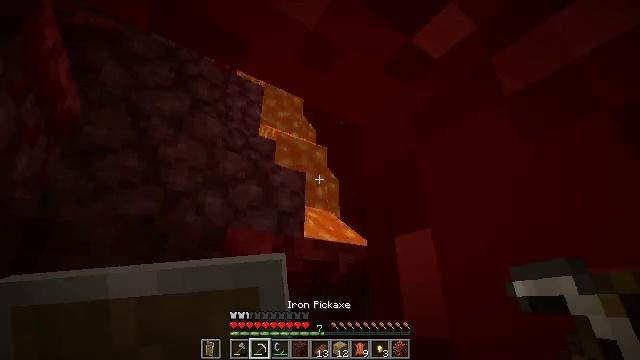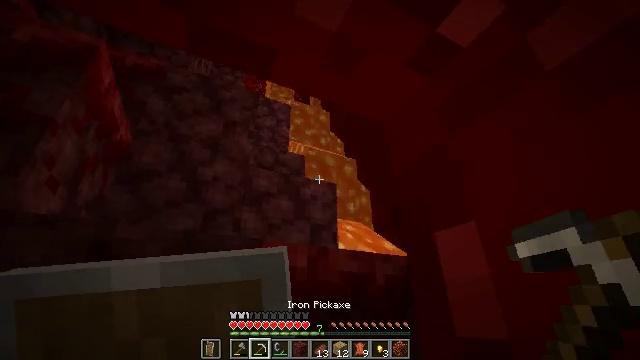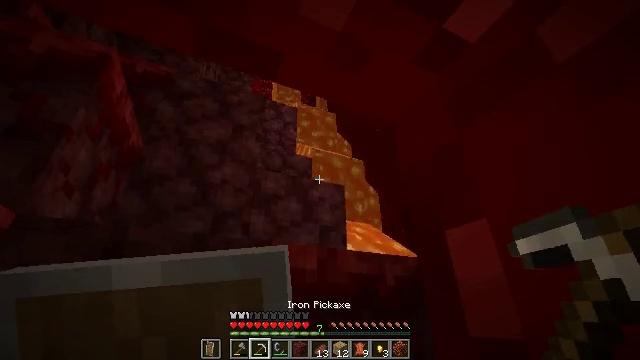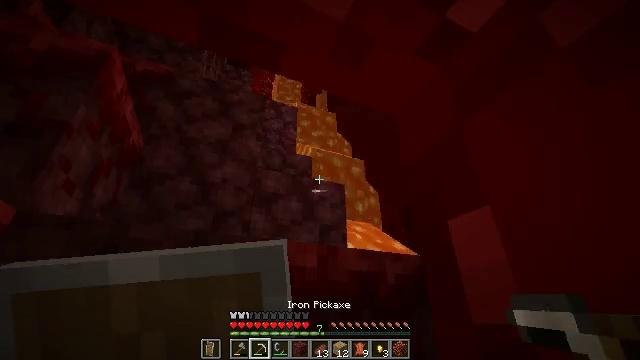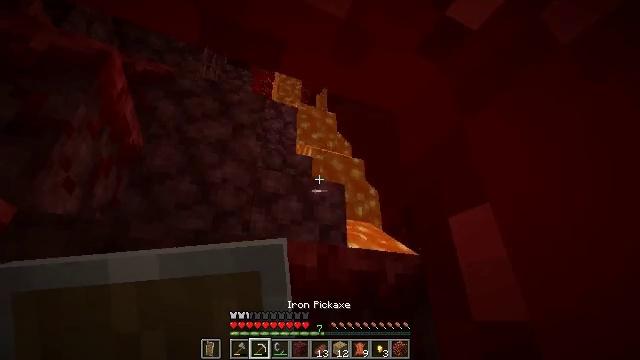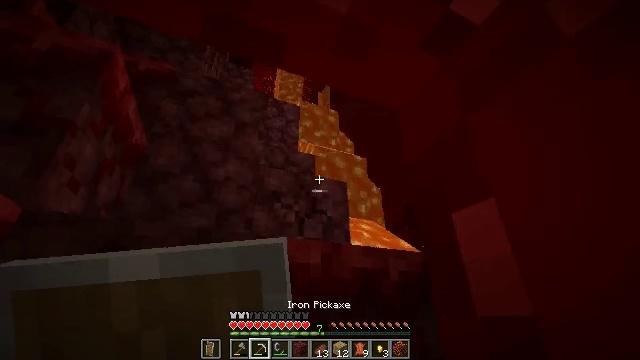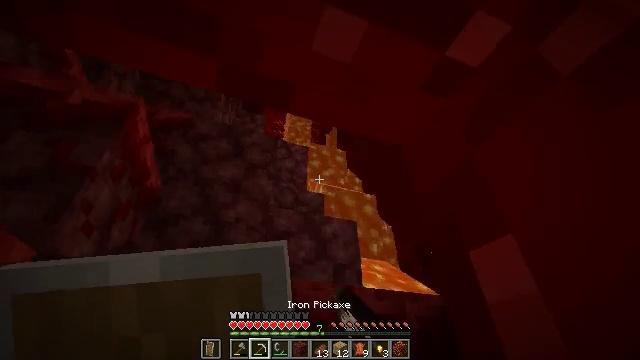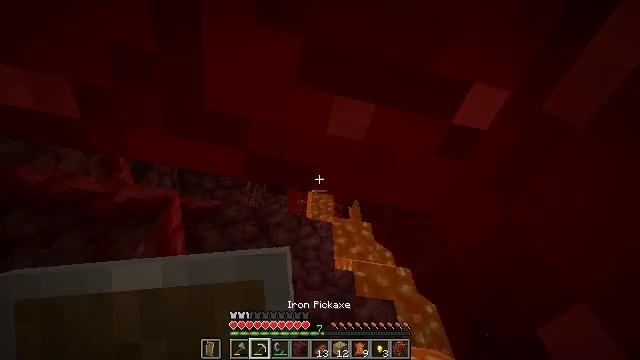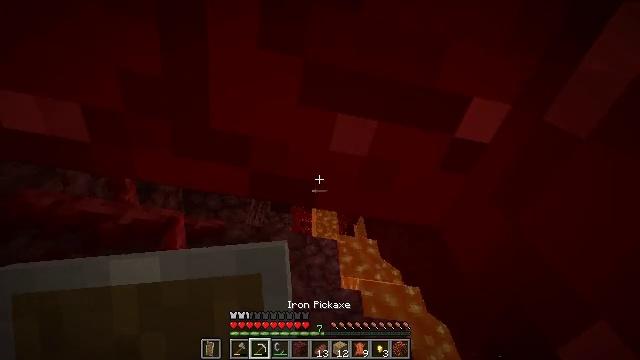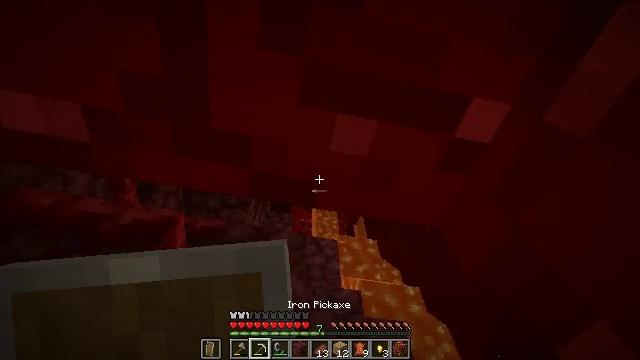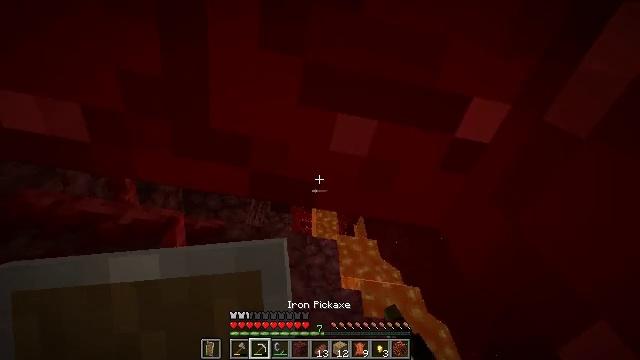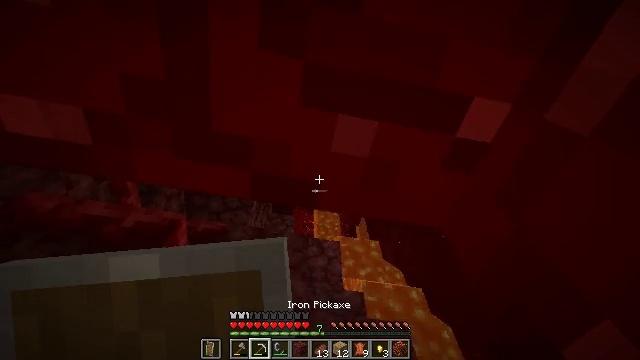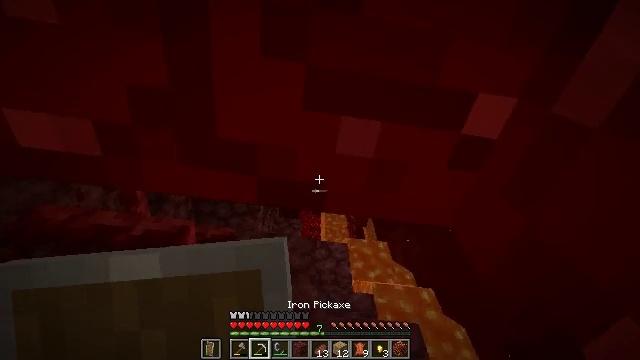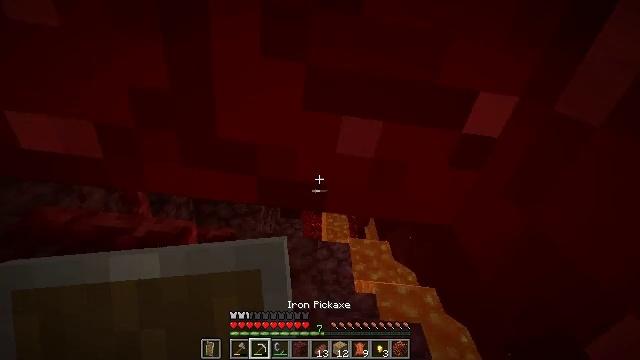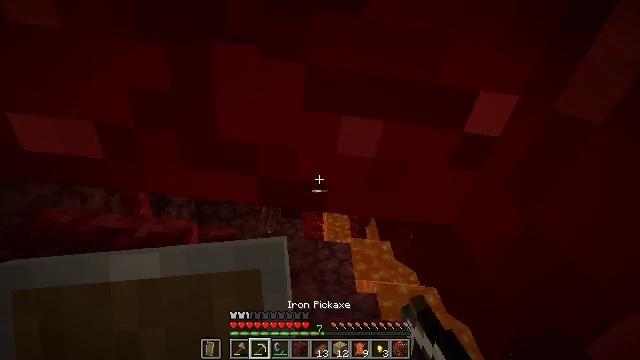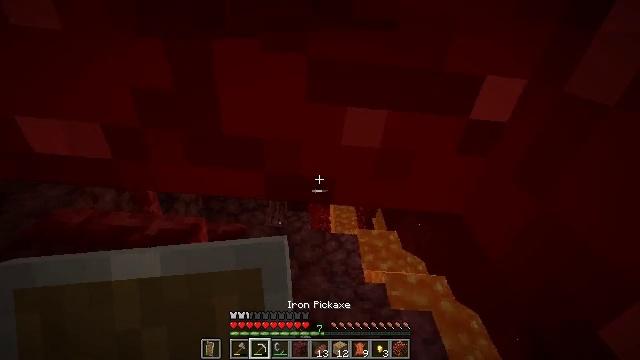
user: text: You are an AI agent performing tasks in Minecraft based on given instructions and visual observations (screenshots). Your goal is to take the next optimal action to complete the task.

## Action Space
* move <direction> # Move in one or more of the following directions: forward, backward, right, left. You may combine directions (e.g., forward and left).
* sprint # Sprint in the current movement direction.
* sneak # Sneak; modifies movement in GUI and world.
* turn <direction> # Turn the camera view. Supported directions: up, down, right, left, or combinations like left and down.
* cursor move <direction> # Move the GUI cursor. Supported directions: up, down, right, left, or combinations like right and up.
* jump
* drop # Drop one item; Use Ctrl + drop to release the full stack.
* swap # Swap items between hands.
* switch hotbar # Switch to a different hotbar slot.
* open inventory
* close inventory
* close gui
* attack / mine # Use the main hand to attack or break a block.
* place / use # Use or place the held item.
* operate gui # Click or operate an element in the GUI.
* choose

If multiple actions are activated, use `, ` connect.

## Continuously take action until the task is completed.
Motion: motion action
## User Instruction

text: Harvest nether wart blocks for resources.
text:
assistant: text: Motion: turn left and up
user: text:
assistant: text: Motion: turn left
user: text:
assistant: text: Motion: no_op
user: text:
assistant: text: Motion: no_op
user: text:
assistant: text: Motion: attack / mine
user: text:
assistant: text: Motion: turn left and up, attack / mine
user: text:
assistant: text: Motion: turn left and up, attack / mine
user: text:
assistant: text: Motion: turn left and up, attack / mine
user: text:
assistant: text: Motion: attack / mine
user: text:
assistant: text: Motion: attack / mine
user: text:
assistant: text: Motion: attack / mine
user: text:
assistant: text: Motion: turn left, attack / mine
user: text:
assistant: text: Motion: attack / mine
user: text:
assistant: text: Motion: attack / mine
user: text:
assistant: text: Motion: turn left and down, attack / mine
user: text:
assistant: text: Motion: attack / mine
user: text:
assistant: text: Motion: attack / mine
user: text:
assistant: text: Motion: attack / mine
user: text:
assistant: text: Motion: turn up, attack / mine
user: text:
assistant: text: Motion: turn up, attack / mine
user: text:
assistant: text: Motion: attack / mine
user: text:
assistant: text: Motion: attack / mine
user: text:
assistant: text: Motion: attack / mine
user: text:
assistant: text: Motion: attack / mine
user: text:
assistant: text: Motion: attack / mine
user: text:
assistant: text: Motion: attack / mine
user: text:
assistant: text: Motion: attack / mine
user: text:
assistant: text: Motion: attack / mine
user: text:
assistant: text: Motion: attack / mine
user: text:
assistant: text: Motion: attack / mine